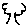
Label: tree